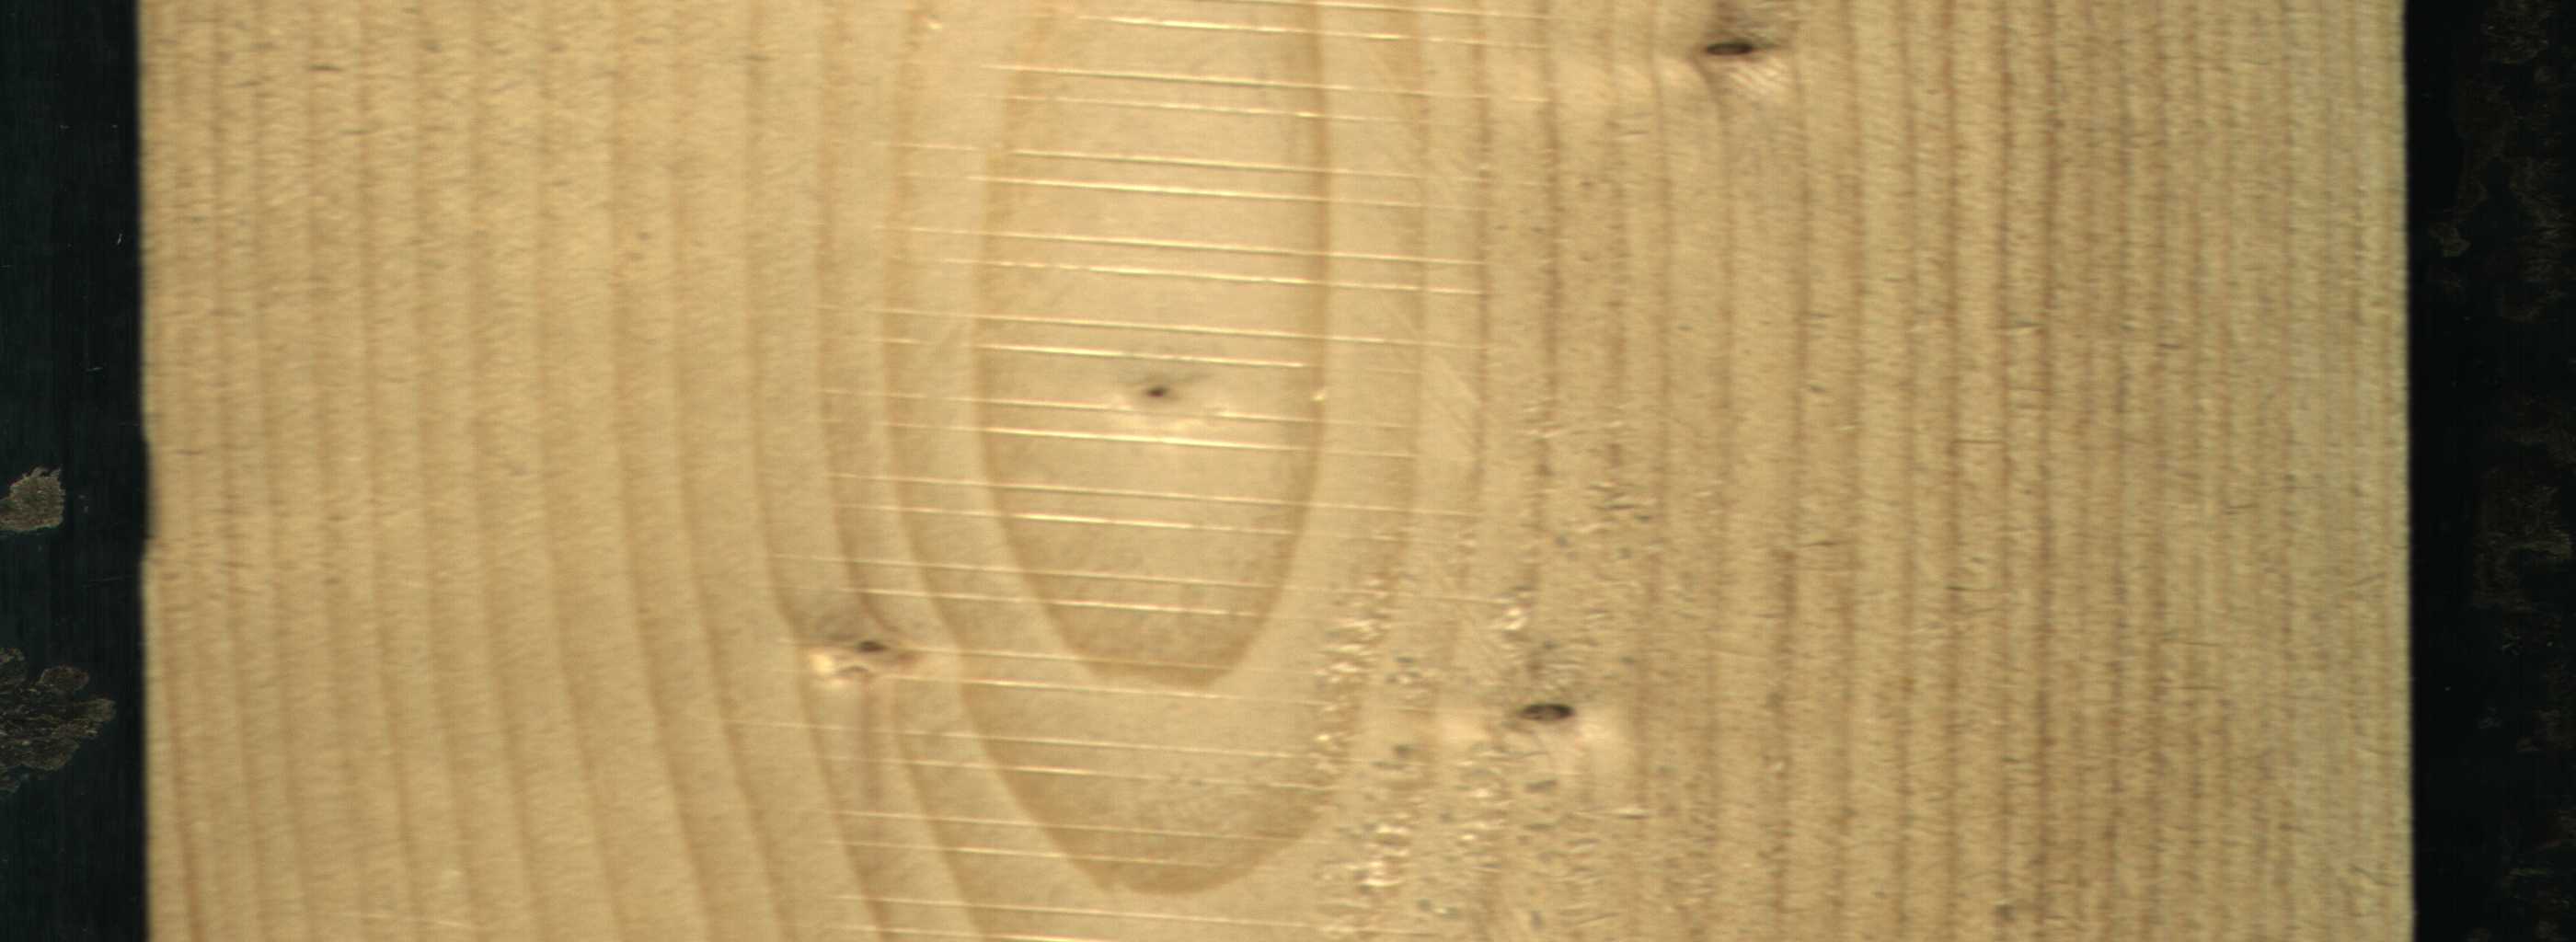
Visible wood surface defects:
Dead_Knot
Live_Knot
Live_Knot
Live_Knot